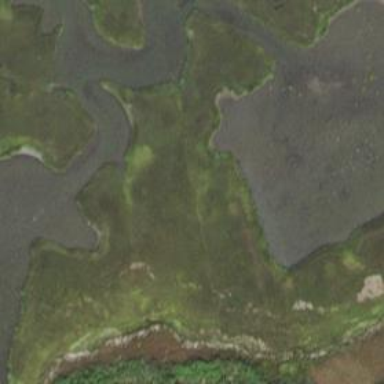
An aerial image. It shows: Tidal saltmarsh wetland.